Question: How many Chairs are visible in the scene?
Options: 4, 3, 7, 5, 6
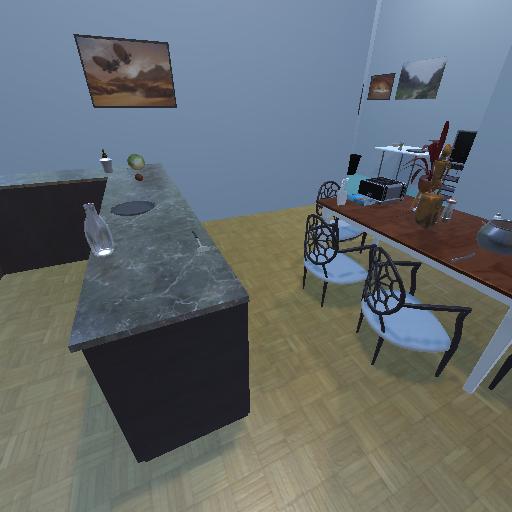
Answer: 4